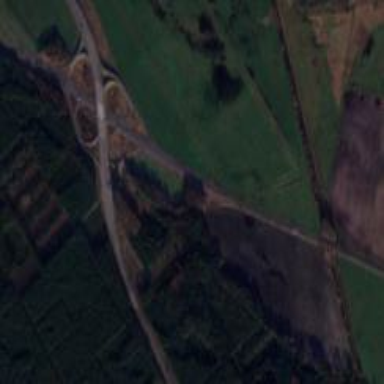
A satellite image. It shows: Motorway junction.